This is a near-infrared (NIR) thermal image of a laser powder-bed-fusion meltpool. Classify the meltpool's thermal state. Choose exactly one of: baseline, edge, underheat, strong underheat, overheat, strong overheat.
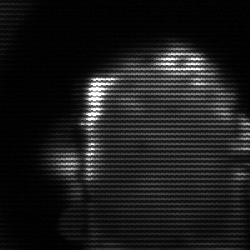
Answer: baseline